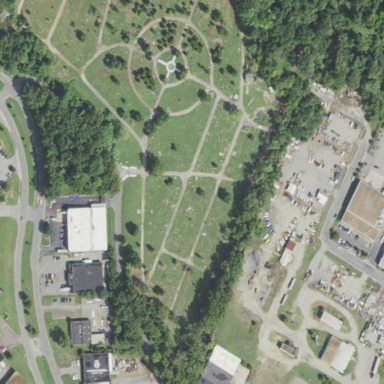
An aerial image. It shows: Cemetery.